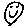
Label: smiley face